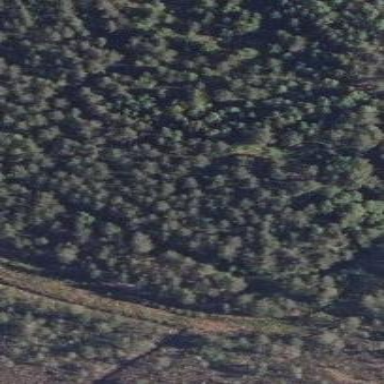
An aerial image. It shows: Forest area.